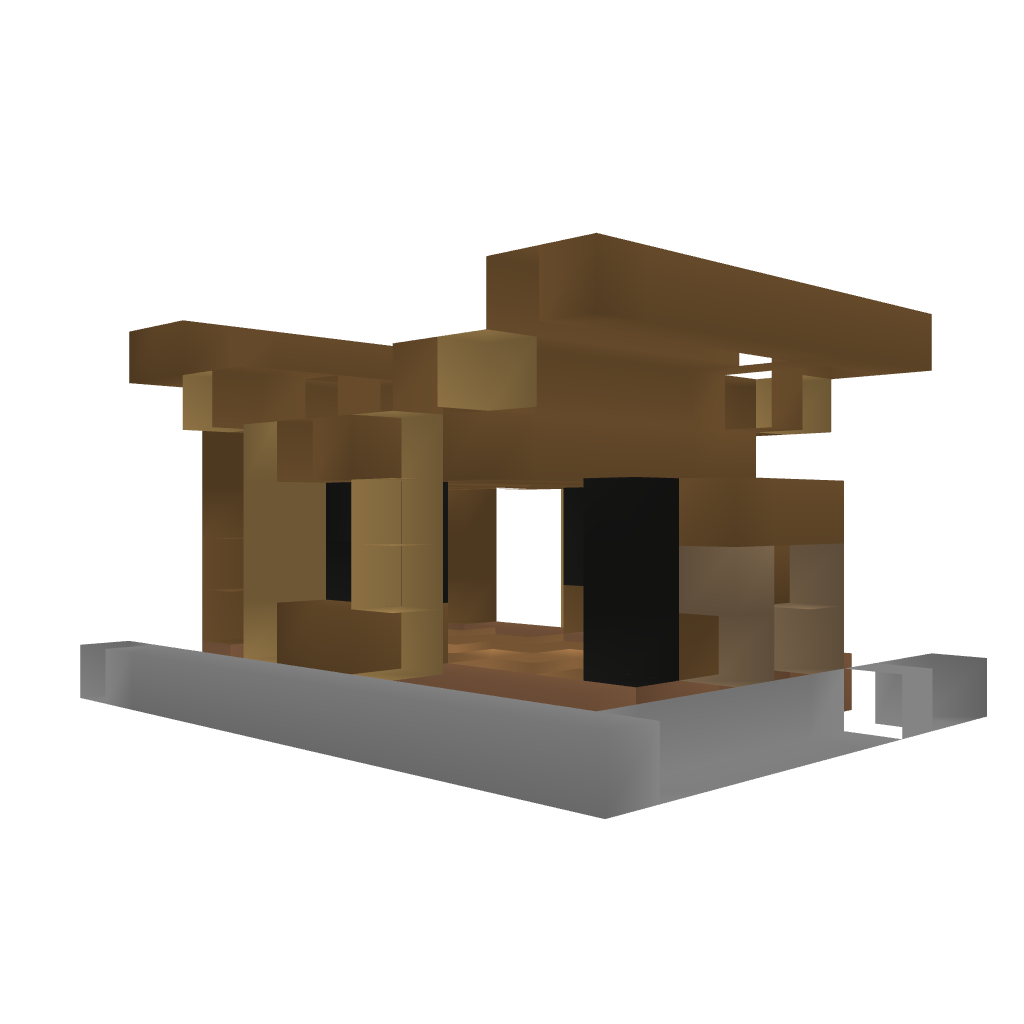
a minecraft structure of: Differnt Modern House